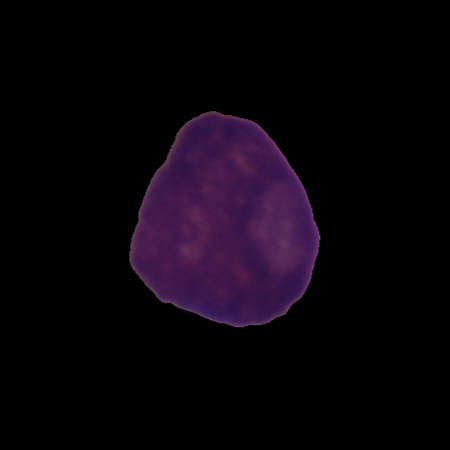
Label: healthy